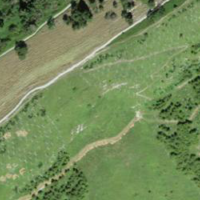
EUNIS habitat code: 23
Species observed at this site:
Campanula glomerata